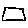
Label: square